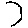
Label: hexagon